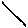
Label: line